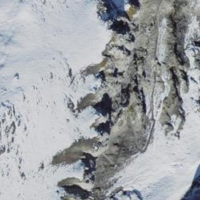
EUNIS habitat code: 48
Species observed at this site:
Capra ibex